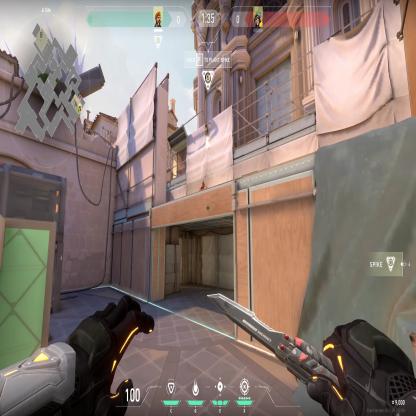
Label: enemy